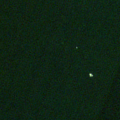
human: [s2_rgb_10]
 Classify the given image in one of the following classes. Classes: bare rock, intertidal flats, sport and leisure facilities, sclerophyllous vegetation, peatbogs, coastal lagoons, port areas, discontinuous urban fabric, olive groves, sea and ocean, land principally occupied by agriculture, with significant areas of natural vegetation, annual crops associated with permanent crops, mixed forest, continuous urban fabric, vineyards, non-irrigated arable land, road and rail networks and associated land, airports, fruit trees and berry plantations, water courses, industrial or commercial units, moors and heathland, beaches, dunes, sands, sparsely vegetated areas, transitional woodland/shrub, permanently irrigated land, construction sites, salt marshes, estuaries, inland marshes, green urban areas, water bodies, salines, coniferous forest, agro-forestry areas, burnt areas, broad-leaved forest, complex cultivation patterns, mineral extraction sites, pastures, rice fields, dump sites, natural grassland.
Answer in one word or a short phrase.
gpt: sea and ocean